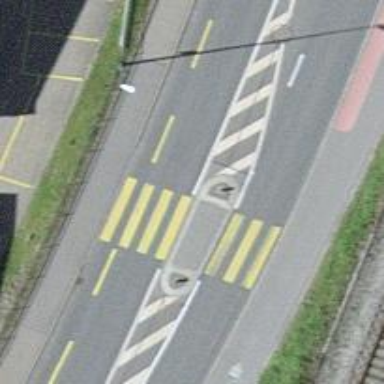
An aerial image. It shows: Marked crossing with pedestrian island.